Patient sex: F
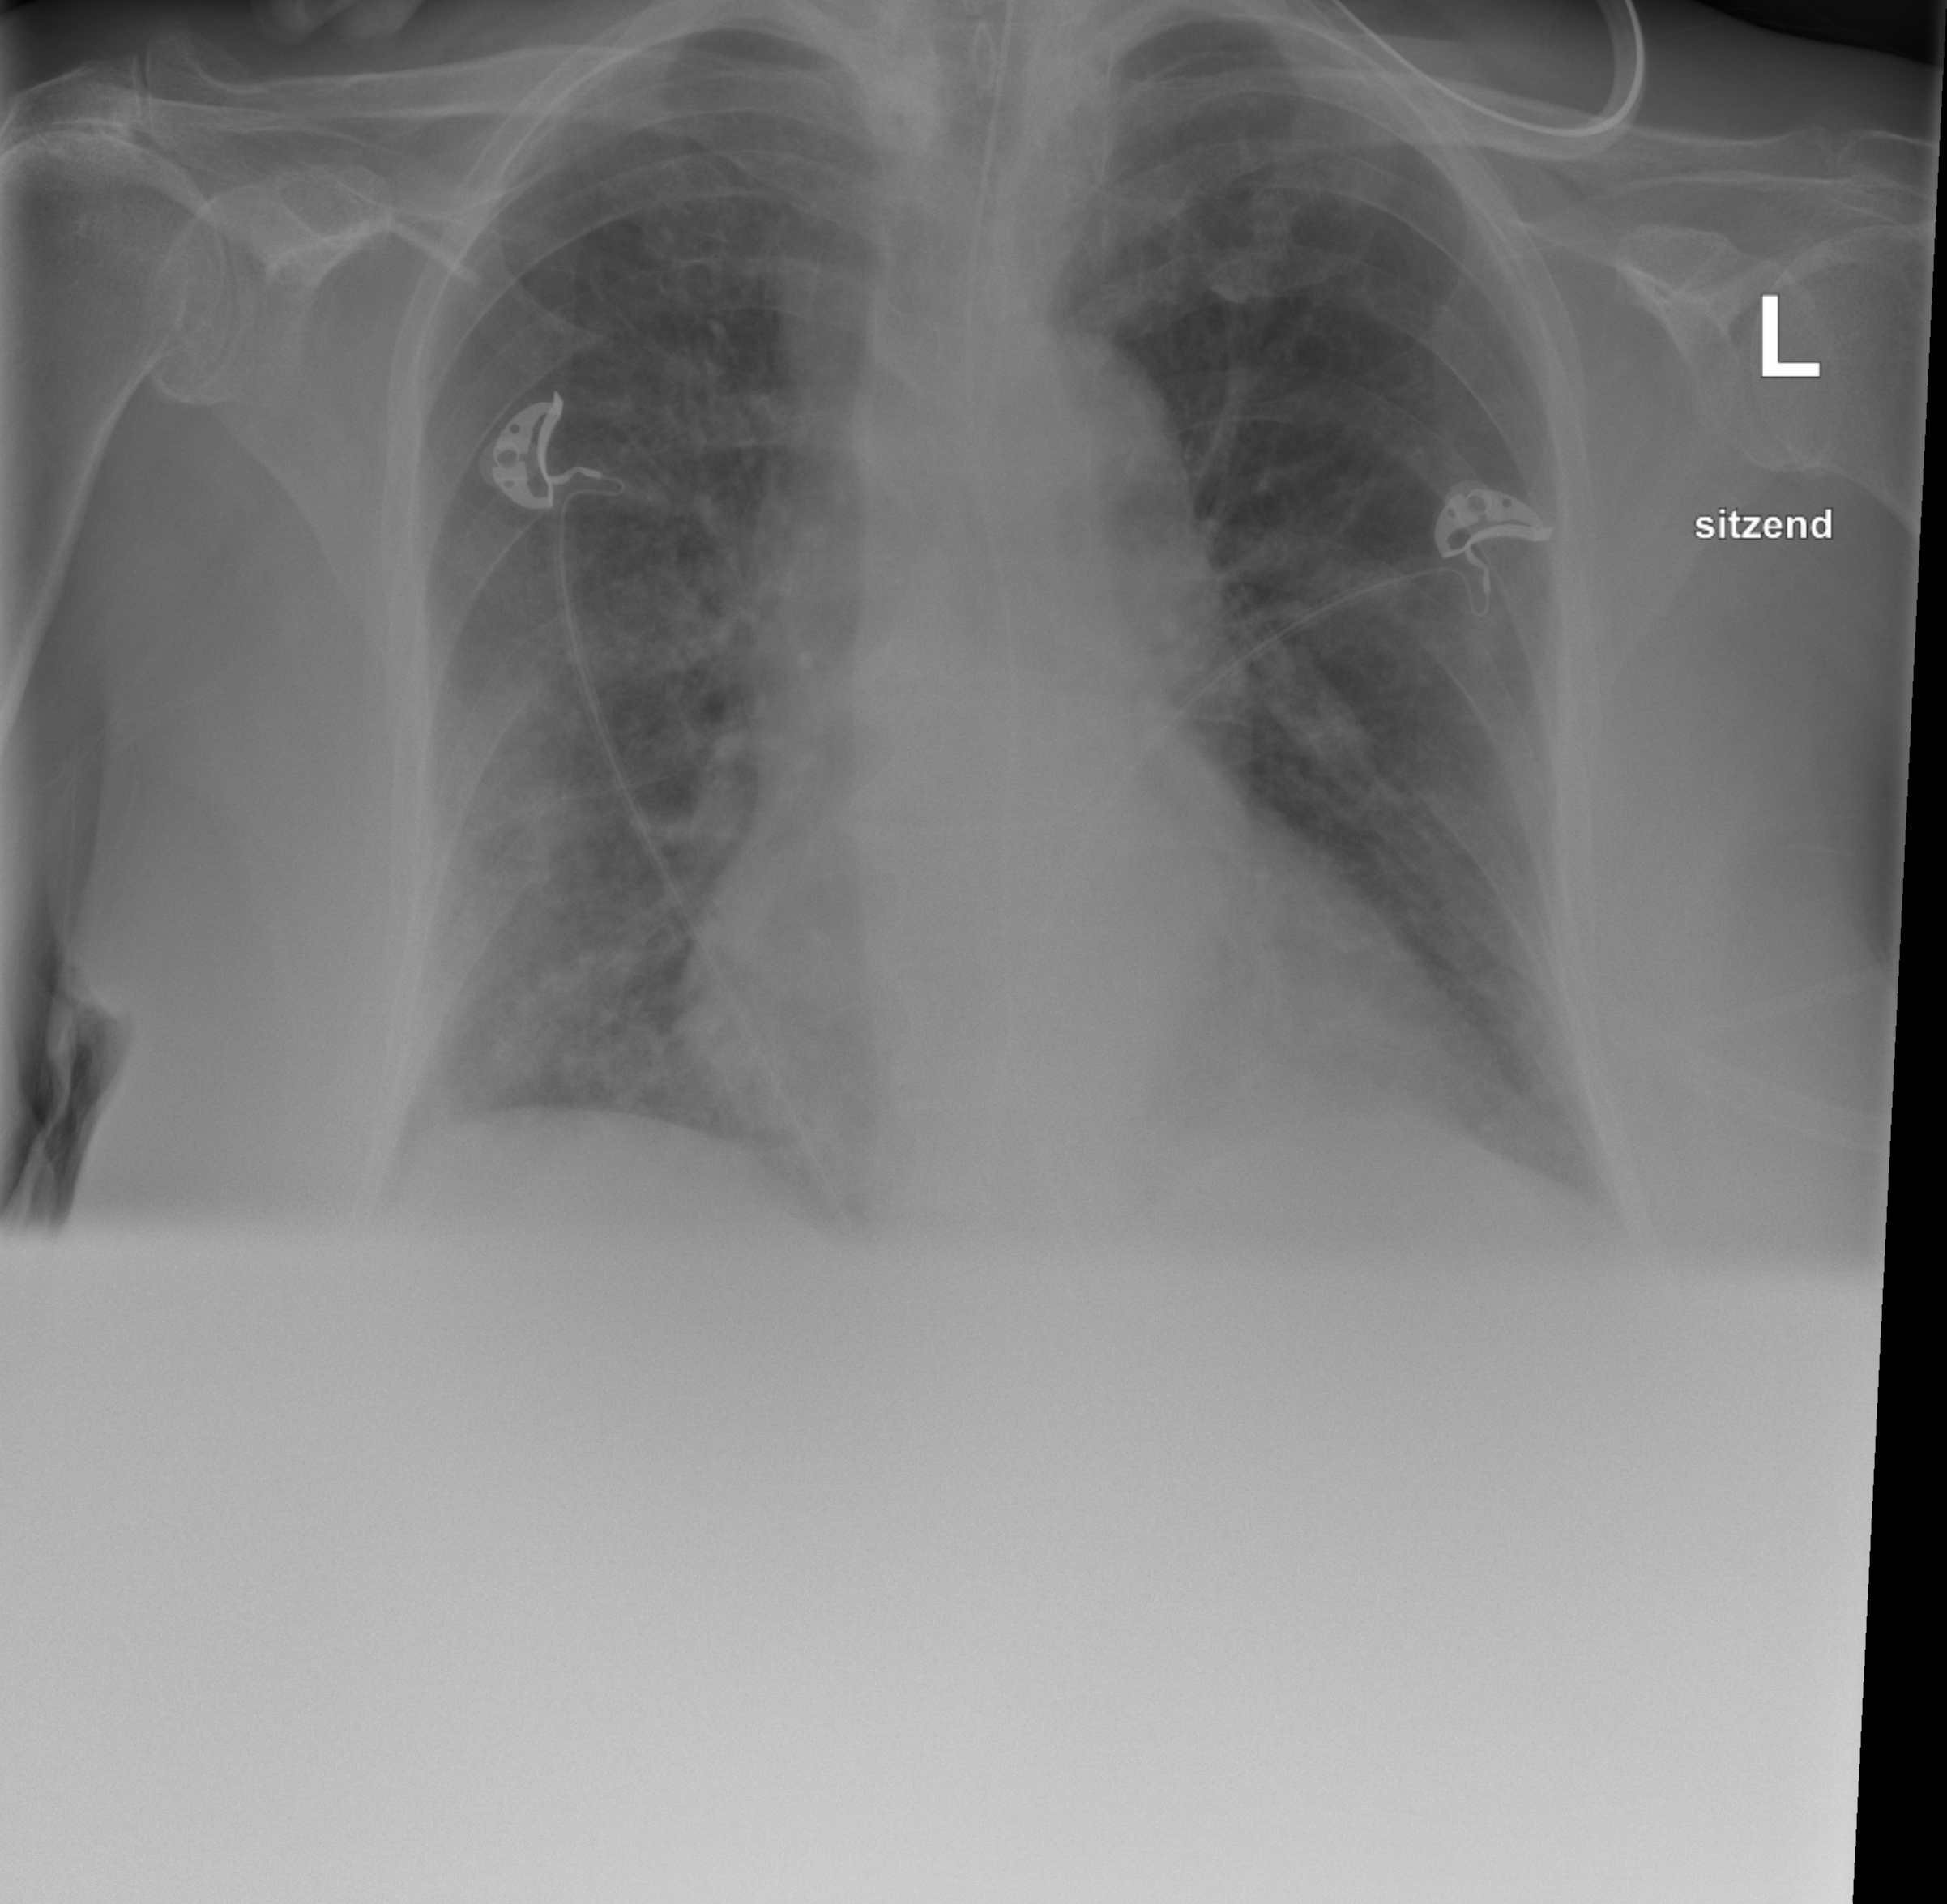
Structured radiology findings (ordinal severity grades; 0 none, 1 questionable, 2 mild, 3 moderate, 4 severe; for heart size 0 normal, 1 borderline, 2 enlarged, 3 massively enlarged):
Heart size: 2
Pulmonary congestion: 3
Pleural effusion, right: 1
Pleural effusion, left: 0
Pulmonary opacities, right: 2
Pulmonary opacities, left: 2
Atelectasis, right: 2
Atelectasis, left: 0